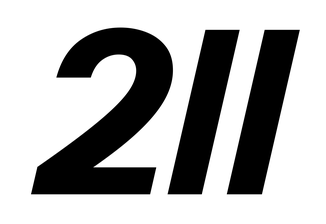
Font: InstrumentSans-Italic_Bold_Italic